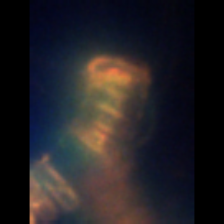
Taxon: Chaetoceros
Group: Diatoms